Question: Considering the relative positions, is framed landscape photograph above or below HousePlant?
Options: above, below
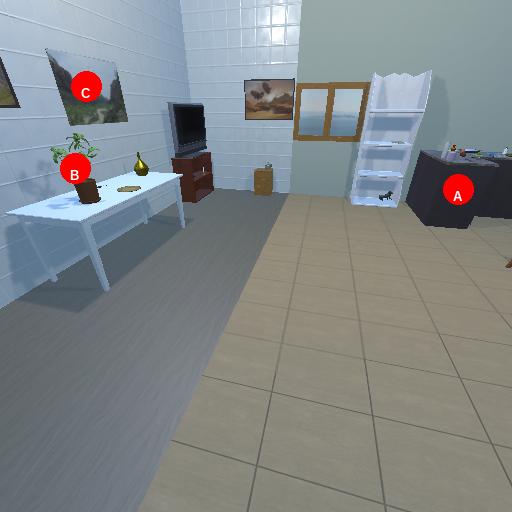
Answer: above